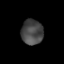
Tissue: lung
Cell type: Epithelial cells
Senescence score: 0.2039
Nuclear area (px): 534
Mean DAPI intensity: 71.734